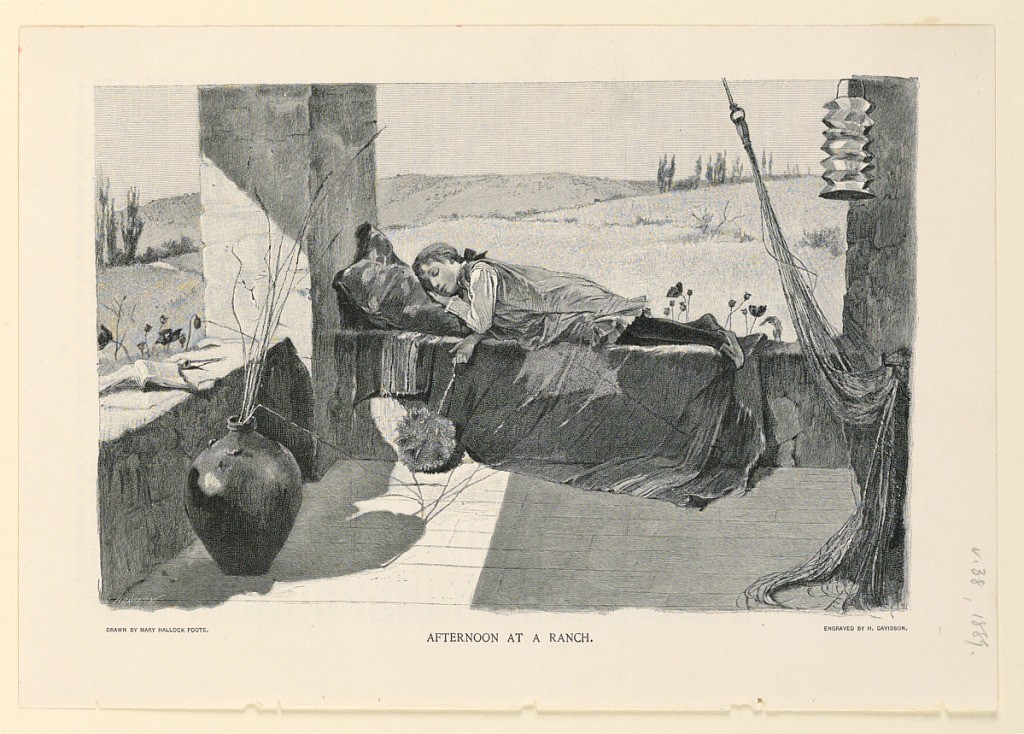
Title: Afternoon at a Ranch, Illustration for Century Magazine (XXVIII, No. 4, August 1889, p. 502)
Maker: Mary A. Hallock Foote, American, 1847–1938
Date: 1889
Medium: Wood-engraving in black ink on paper
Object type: Print
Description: Patio of a ranch house, with a young girl reclining and sleeping at the far end.